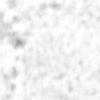
Label: no_change